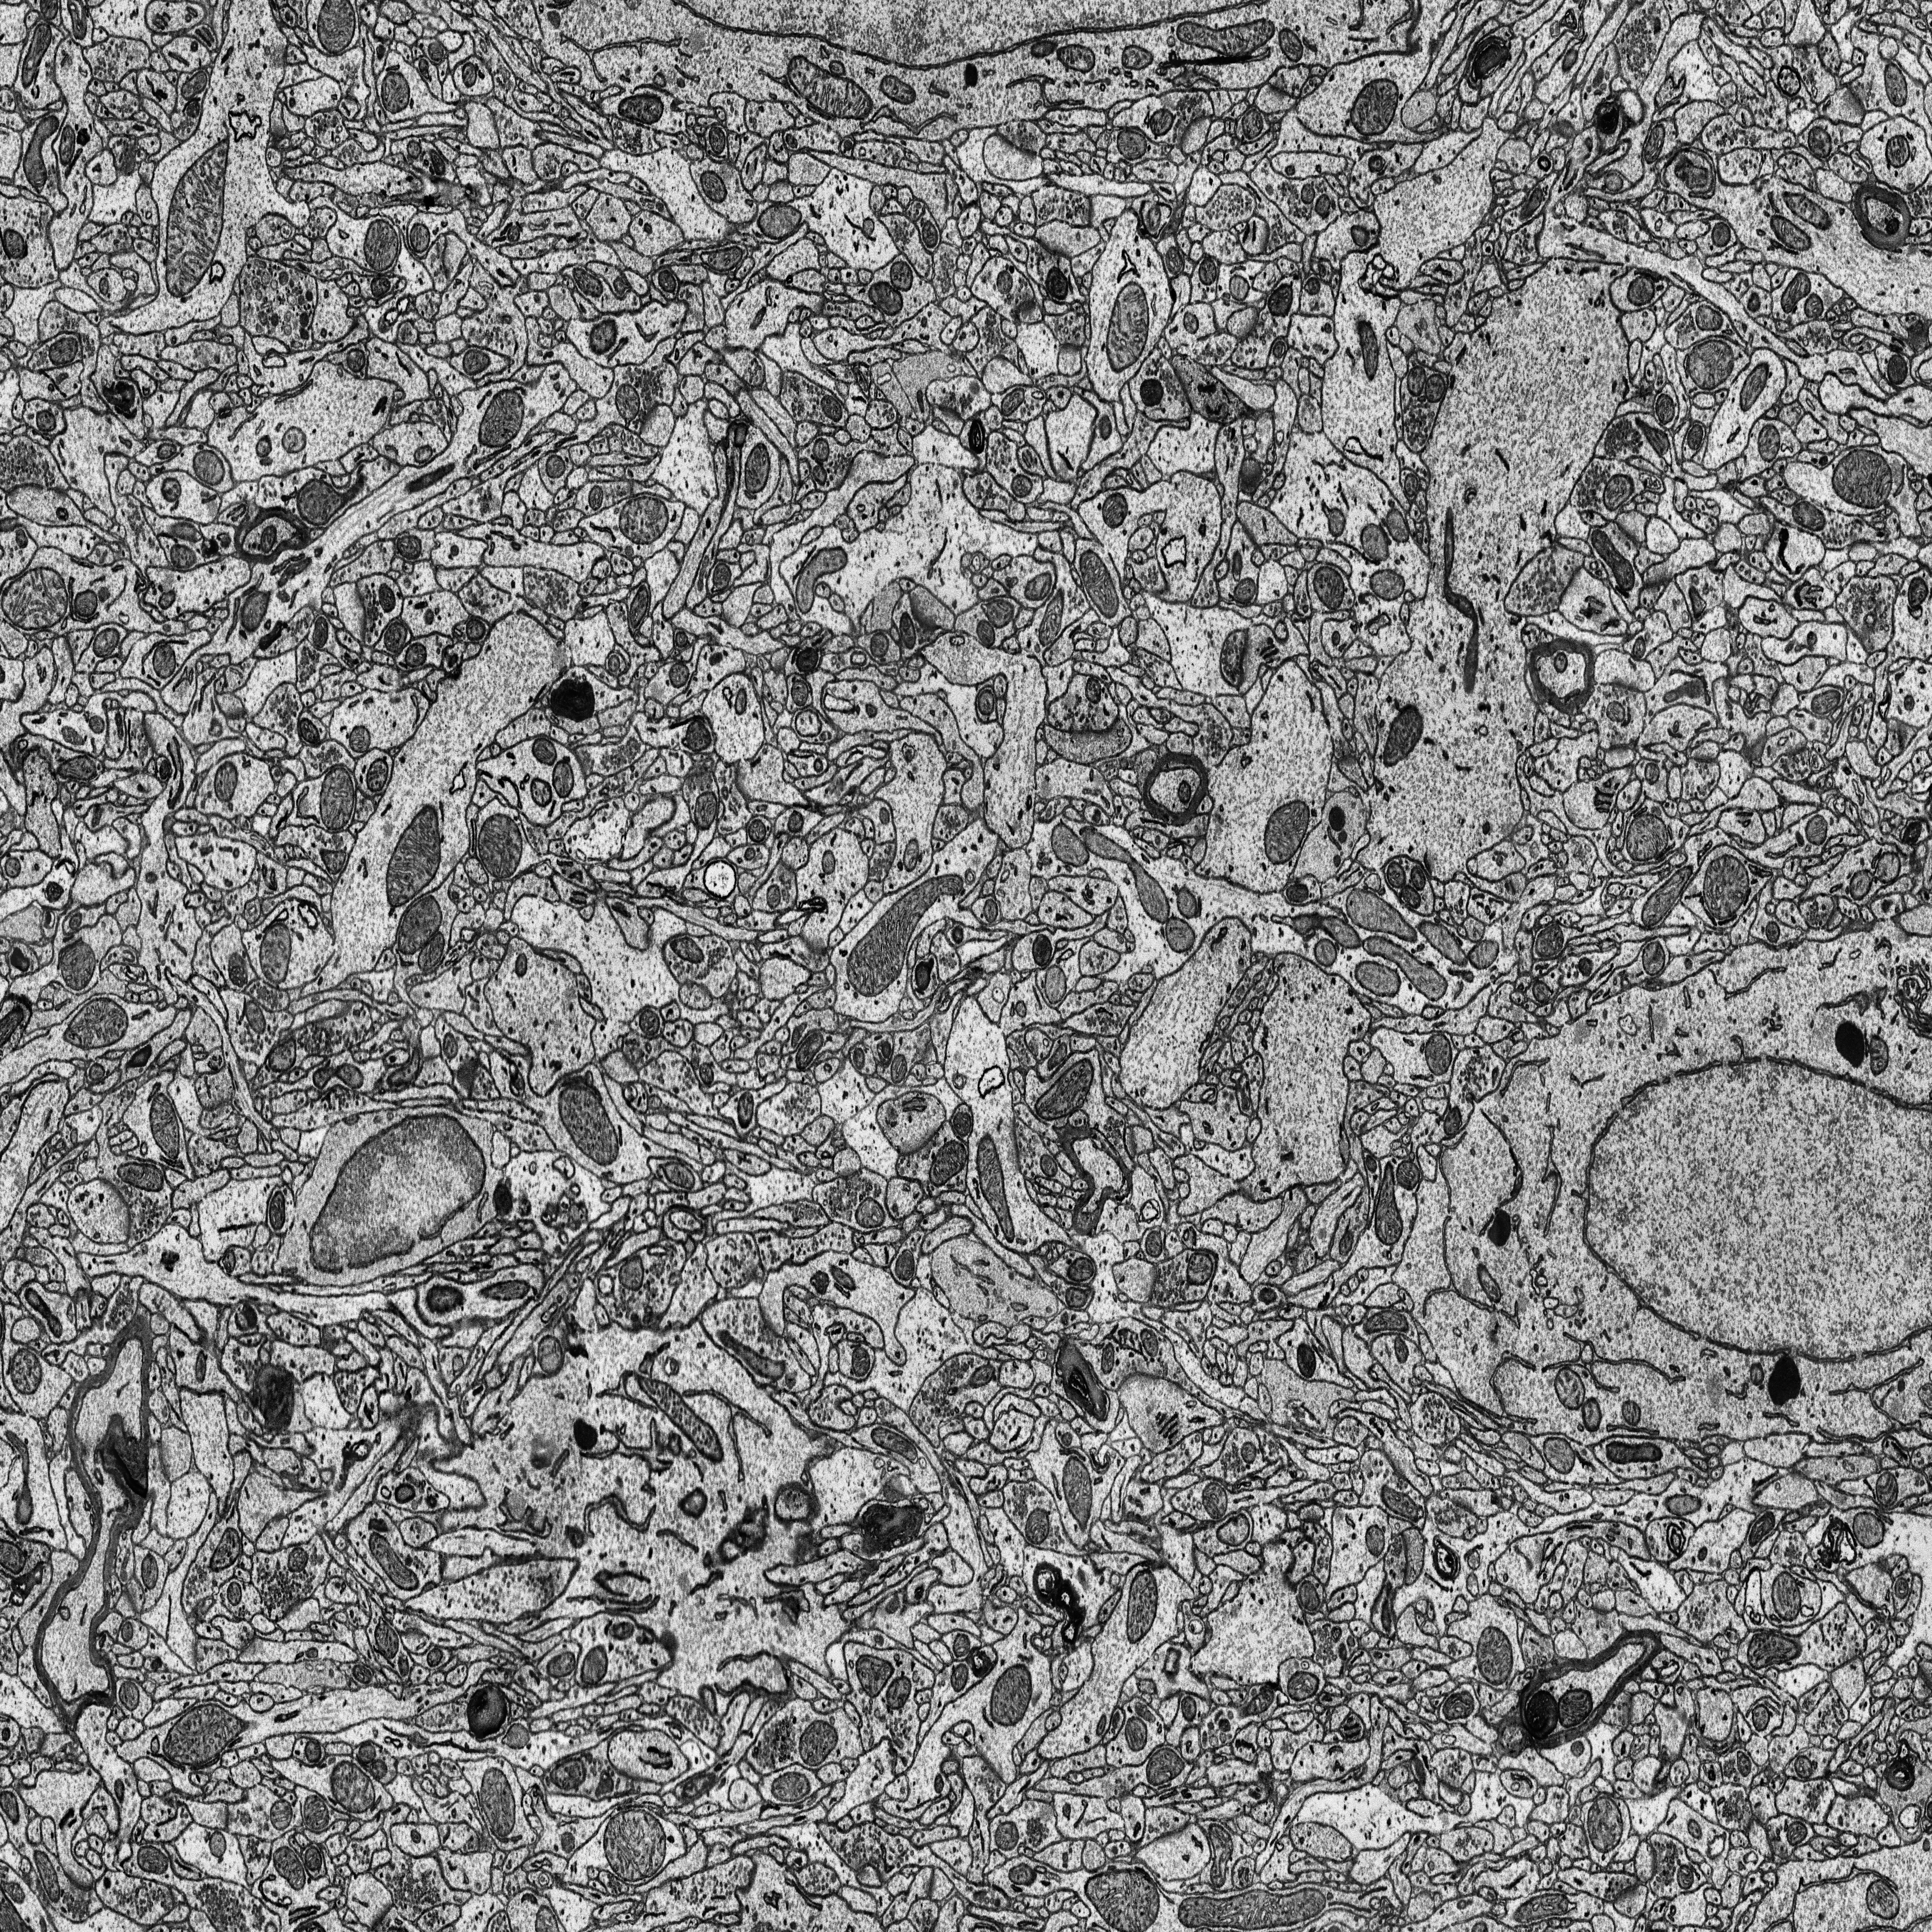
Electron microscopy slice of rat cortex tissue
Slice depth (z): 150
Mitochondria instances in slice: 417